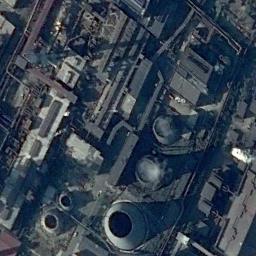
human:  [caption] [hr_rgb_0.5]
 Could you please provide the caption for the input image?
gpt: There are many buildings of different shapes next to the thermal power station .

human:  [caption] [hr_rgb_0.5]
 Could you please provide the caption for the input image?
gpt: In the upper left corner of the picture, there is a smoking thermal power station .

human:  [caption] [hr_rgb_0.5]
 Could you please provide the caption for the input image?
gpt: In the thermal power plant there are workshops and machinery, there are pipelines, there are five cooling towers, two are steaming, and a chimney is smoking .

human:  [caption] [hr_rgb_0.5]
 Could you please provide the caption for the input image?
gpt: The thermal power station is on the grass next to some buildings with white mist above .

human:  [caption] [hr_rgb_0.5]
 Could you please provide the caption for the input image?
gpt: There are many buildings and several chimneys on the thermal power station .